The plot is a Hilbert-envelope spectrum of a rotating bearing's acceleration signal, annotated with the bearing's characteristic defect frequencies. Classify the bearing condition as one of: normal, inner_race, outer_race, ball.
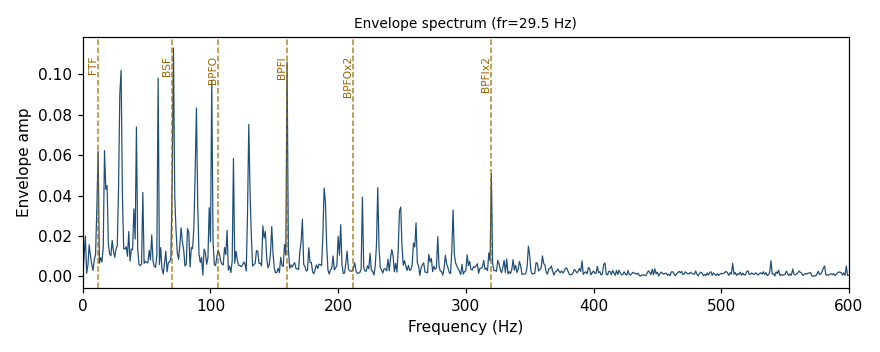
Answer: inner_race